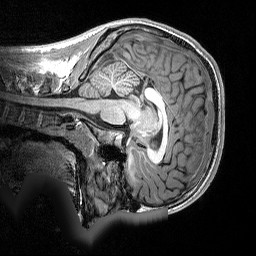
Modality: T1w
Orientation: sagittal